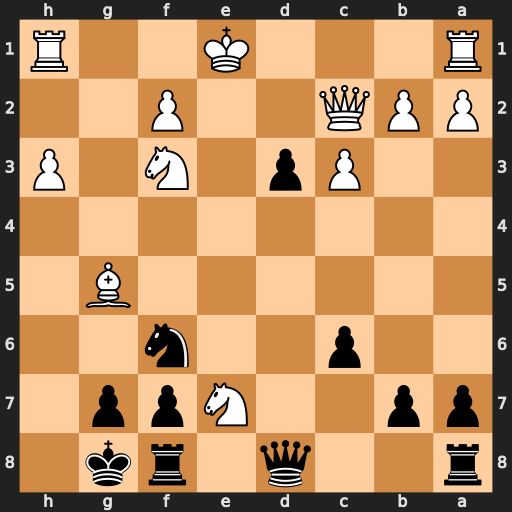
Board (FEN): r2q1rk1/pp2Npp1/2p2n2/6B1/8/2Pp1N1P/PPQ2P2/R3K2R
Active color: b
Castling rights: KQ
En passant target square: -
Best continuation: Qxe7+ Kf1 dxc2